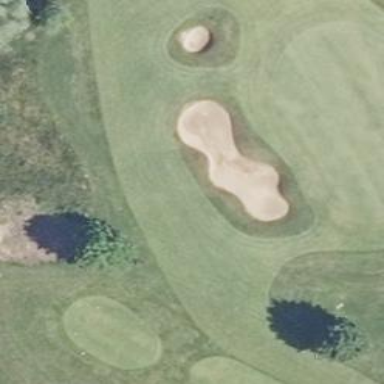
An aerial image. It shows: Bunker on golf course.